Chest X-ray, PA view. Patient: 40 years old, sex M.
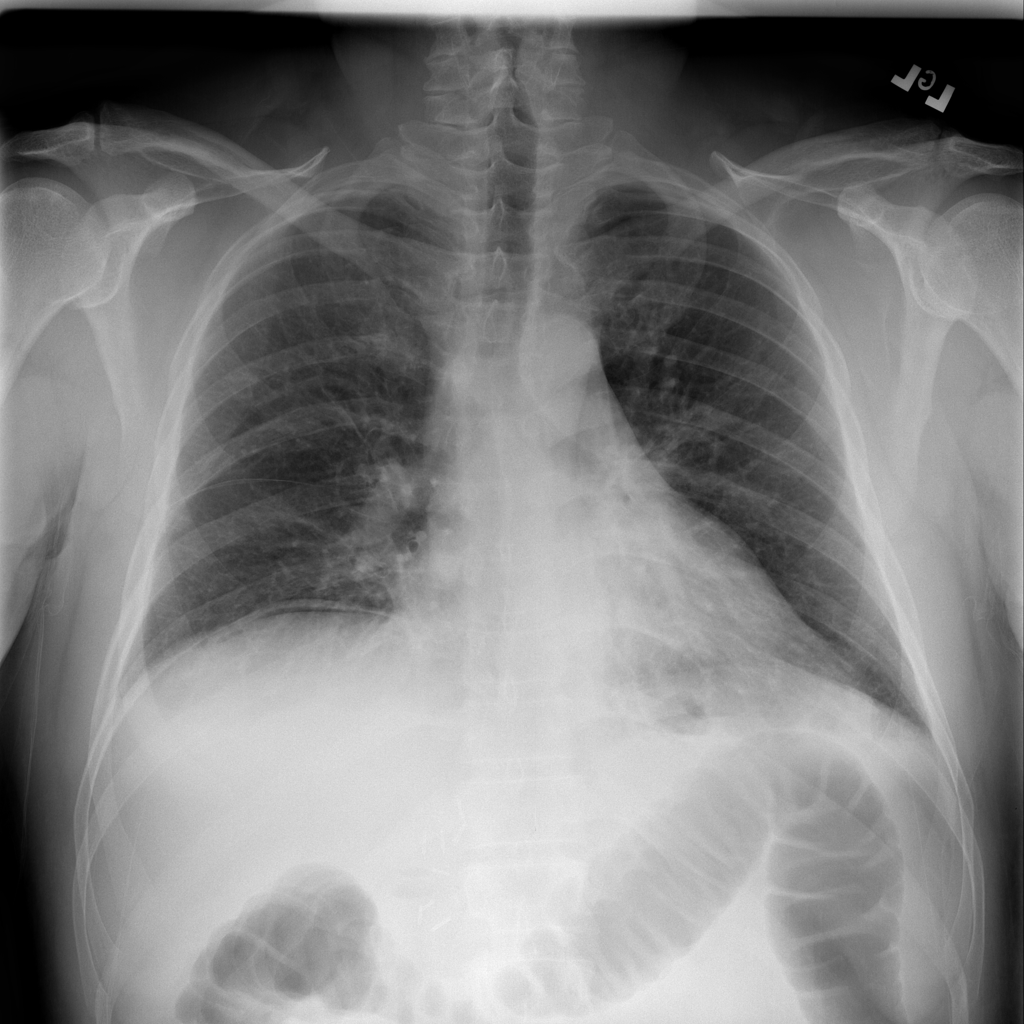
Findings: Atelectasis, Infiltration